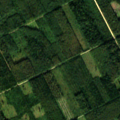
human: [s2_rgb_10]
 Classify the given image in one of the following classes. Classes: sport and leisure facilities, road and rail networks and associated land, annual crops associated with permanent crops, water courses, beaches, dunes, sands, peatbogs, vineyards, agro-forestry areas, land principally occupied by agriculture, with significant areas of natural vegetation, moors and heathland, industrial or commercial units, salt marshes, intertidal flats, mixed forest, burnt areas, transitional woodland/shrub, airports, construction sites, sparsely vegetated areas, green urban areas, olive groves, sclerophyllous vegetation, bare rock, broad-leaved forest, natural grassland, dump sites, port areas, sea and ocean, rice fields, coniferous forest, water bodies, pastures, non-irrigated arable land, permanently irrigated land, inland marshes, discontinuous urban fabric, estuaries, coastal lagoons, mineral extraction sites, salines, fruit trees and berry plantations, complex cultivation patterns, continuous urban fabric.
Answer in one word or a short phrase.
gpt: broad-leaved forest, mixed forest